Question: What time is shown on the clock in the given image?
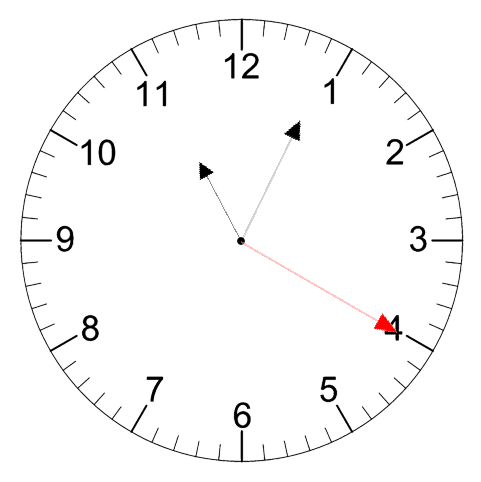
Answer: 11:04:20